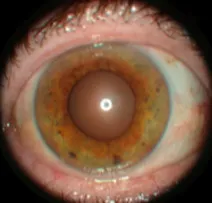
Slit-lamp examination on the first visit,. Right eye.
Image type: medical_photograph (oral_photograph)